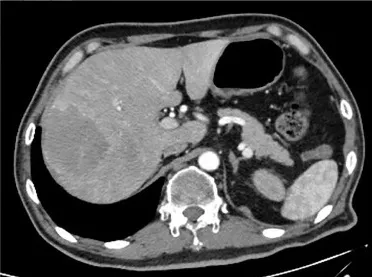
Pretreatment CT images. (C, D) CT arterial and portal phase images of abdominal & pelvic cavity metastasis with a size of 76 mm x 50 mm, respectively.
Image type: radiology (ct)